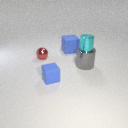
small blue rubber cube in front of large blue rubber cube